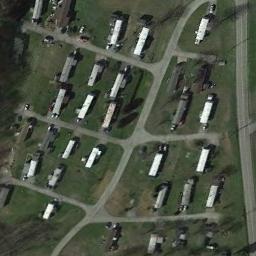
Label: residential